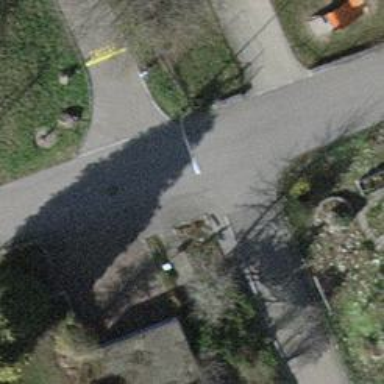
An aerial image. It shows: Residential road with asphalt surface.